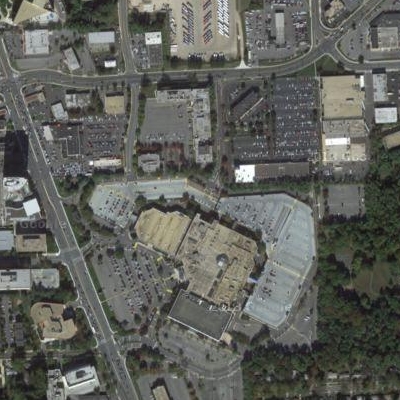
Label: Parking